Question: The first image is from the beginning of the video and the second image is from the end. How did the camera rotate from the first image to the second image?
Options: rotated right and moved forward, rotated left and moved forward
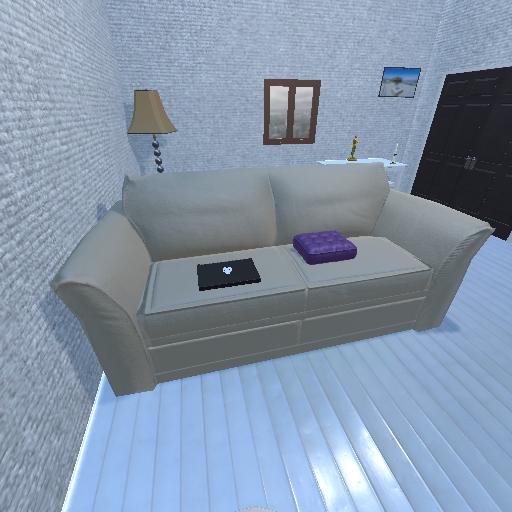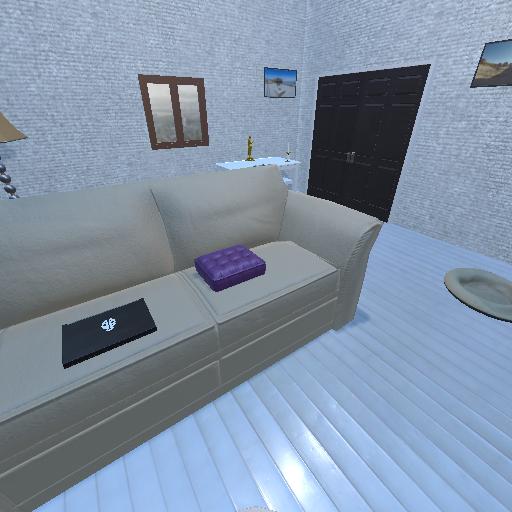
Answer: rotated right and moved forward